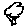
Label: tree